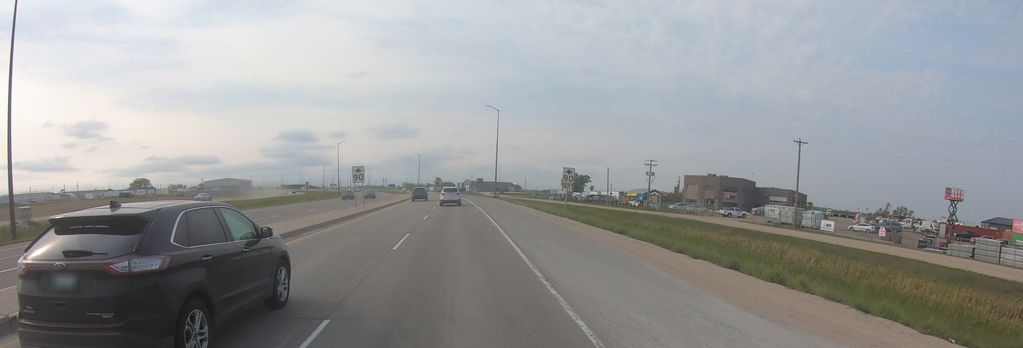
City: winnipeg